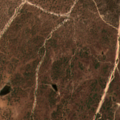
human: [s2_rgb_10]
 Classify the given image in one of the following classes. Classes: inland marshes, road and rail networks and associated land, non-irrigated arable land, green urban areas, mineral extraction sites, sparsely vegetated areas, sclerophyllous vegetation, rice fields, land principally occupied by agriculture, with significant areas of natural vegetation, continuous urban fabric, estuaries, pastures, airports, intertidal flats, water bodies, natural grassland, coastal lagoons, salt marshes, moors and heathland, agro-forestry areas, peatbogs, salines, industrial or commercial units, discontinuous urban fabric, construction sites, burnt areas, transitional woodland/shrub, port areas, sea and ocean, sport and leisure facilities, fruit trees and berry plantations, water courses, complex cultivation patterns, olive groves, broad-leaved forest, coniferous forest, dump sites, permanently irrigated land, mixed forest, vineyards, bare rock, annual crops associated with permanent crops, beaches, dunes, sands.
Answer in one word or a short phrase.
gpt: pastures, agro-forestry areas, transitional woodland/shrub